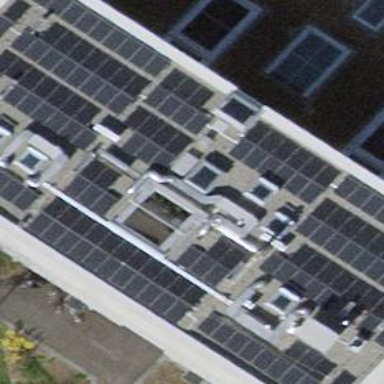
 consisting of solar photovoltaic panels."